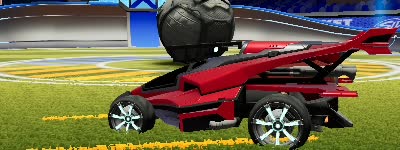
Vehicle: aftershock